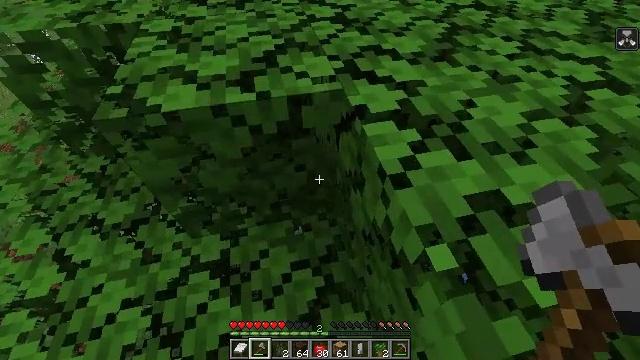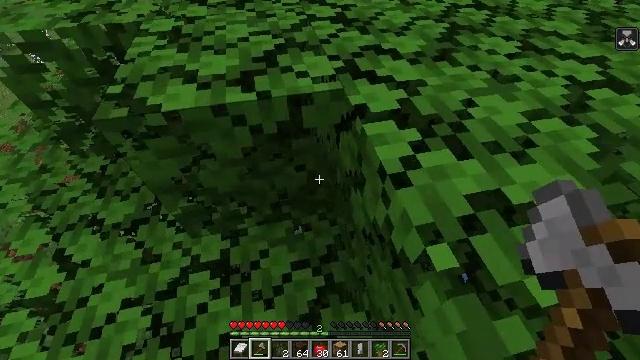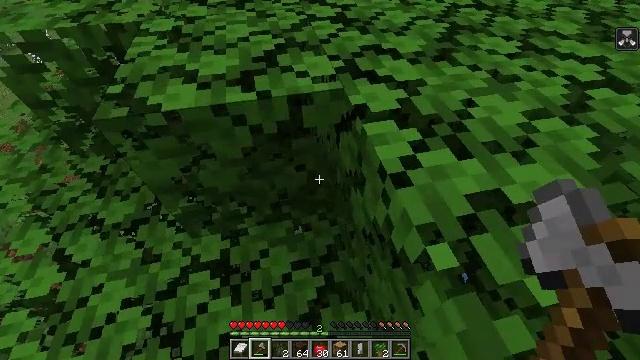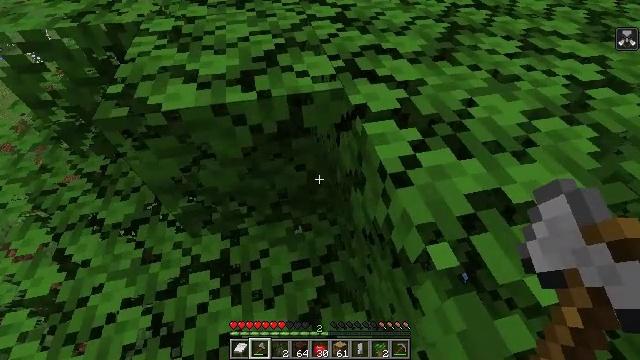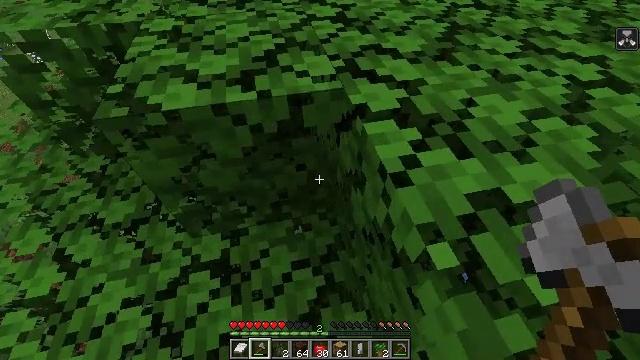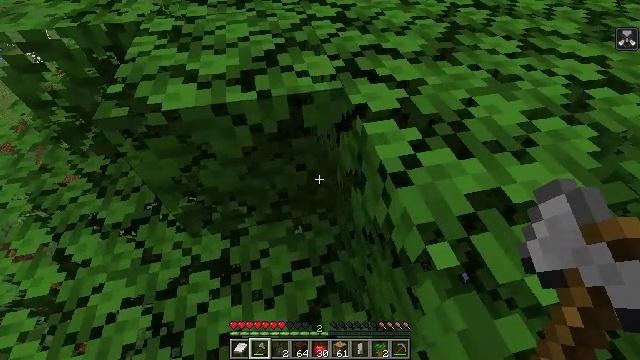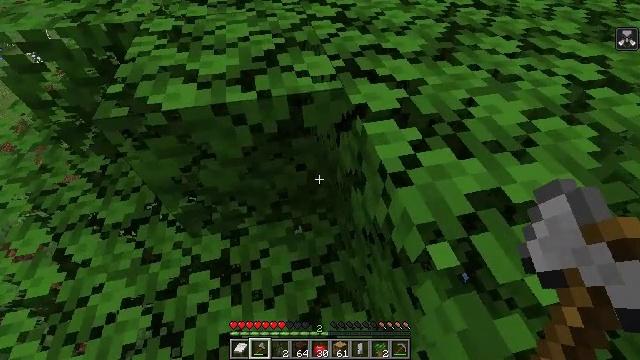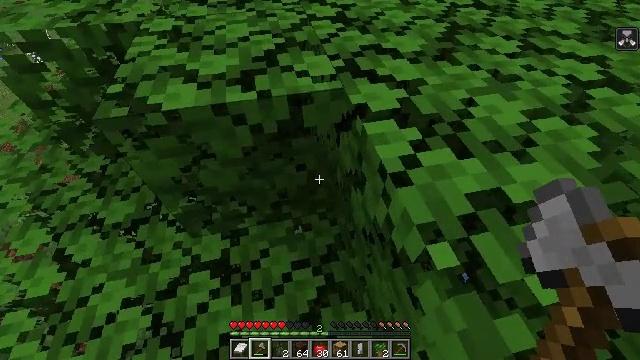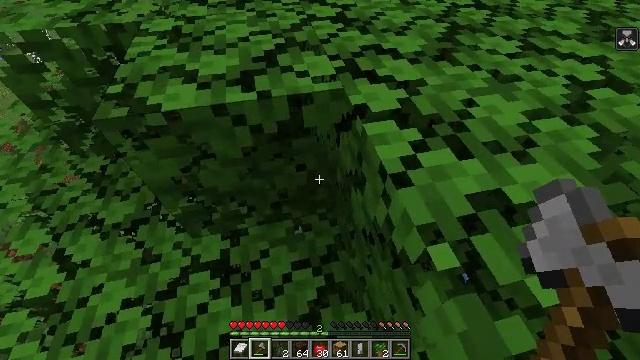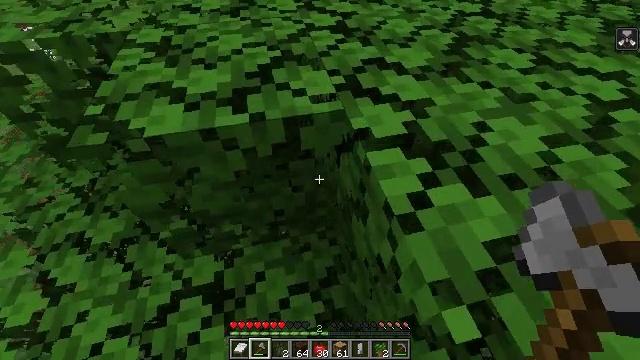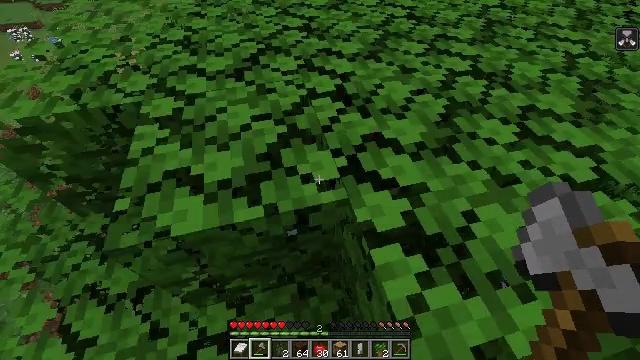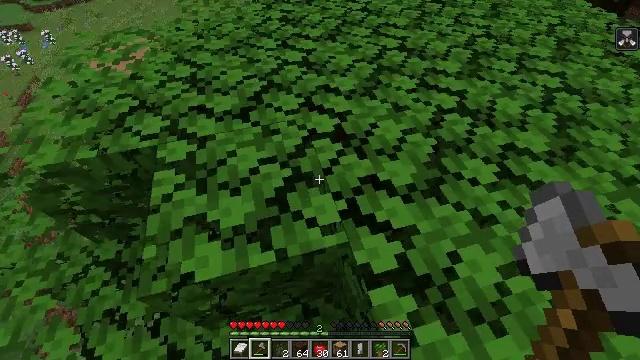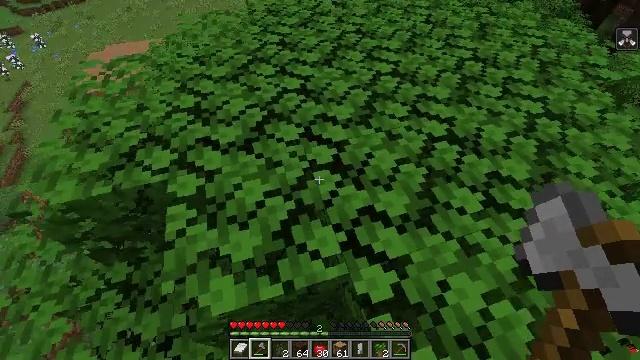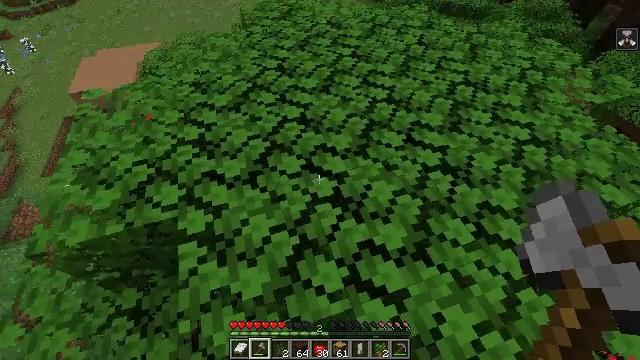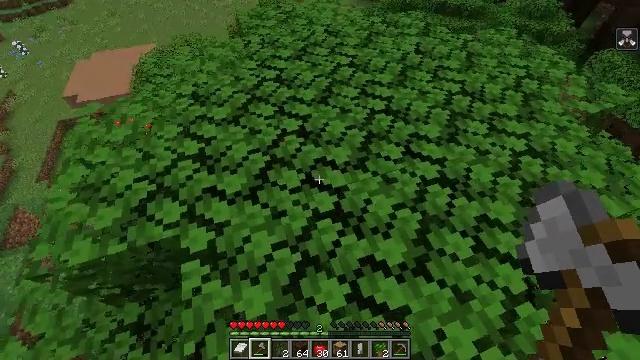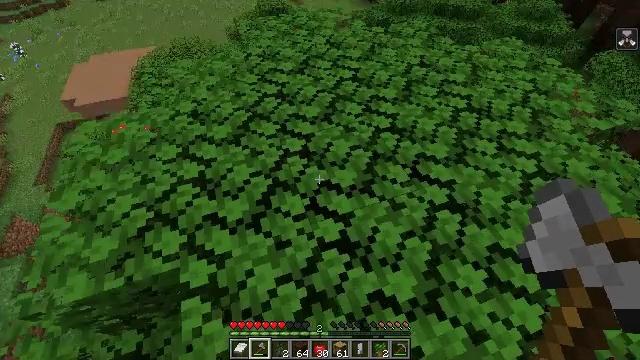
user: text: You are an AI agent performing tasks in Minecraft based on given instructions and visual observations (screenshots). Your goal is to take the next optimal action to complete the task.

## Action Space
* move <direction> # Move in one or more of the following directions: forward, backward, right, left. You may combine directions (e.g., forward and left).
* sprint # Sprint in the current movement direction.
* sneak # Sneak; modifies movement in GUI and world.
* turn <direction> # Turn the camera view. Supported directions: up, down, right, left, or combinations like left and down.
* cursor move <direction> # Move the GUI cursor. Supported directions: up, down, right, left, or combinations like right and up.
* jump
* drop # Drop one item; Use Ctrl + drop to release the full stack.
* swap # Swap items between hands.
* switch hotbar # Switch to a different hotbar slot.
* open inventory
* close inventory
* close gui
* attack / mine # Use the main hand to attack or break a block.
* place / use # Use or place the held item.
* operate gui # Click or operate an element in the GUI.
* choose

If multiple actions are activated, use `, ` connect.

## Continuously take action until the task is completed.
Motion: motion action
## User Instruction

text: Collect dark oak leaves by breaking them.
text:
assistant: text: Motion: no_op
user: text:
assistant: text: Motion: no_op
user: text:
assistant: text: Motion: no_op
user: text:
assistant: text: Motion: no_op
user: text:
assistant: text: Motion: no_op
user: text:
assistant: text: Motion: no_op
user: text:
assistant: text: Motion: no_op
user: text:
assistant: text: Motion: move forward
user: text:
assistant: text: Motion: move forward
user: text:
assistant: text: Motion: move forward, turn right, jump
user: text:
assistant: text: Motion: move forward, turn right, jump
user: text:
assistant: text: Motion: move forward, turn right, jump
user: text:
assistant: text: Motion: move forward, turn right, jump
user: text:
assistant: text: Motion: move forward, jump
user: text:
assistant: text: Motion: move forward
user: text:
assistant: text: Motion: move forward
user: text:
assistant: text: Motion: move forward
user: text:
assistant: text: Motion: move forward
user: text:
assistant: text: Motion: move forward, turn right
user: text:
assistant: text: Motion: turn right
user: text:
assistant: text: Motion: no_op
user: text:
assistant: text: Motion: no_op
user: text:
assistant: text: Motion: no_op
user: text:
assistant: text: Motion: no_op
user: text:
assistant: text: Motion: no_op
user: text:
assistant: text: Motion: turn right
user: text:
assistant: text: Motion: turn right
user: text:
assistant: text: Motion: turn right
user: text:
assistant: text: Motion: turn right and up
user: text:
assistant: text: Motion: turn right